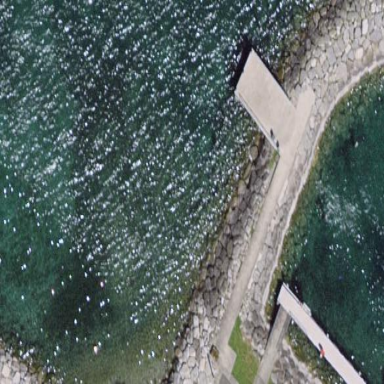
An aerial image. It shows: Breakwater structure.